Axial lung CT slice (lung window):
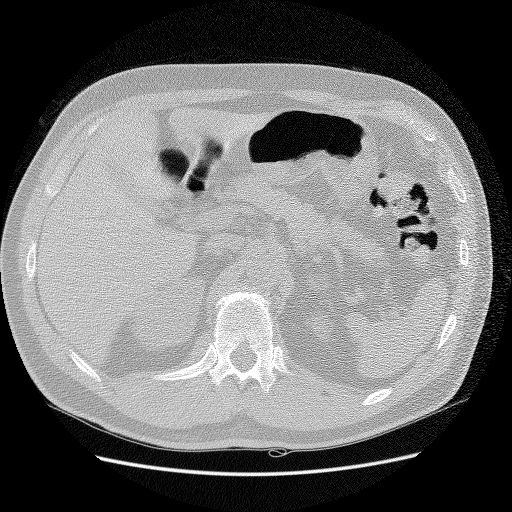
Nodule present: no